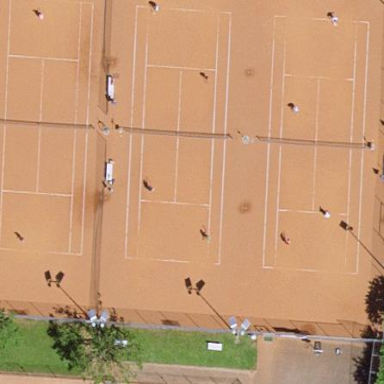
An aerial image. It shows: Tennis court in leisure pitch.